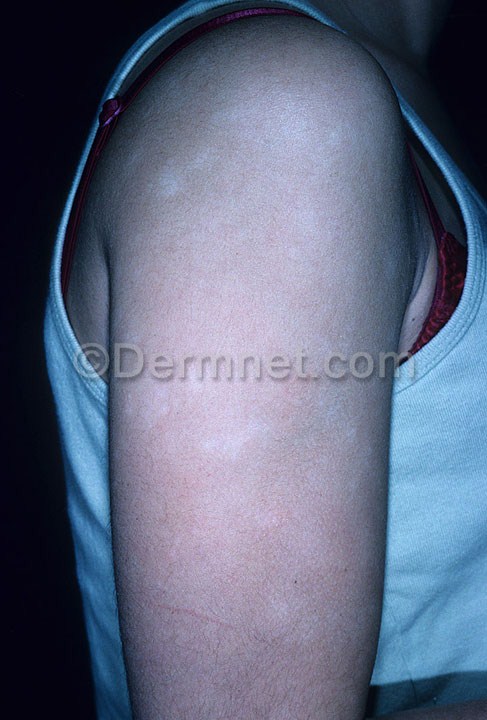
Disease: Atopic Dermatitis Photos